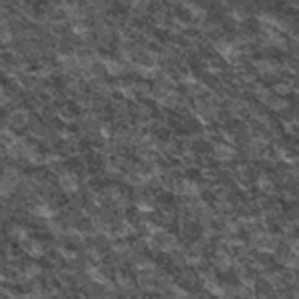
Label: frost